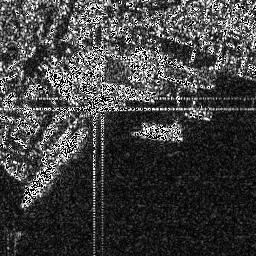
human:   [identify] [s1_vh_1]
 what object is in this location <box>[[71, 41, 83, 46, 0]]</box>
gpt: <ref>1 small ship at the right</ref>

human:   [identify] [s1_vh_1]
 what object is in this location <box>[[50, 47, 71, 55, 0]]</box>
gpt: <ref>1 medium ship at the center</ref>